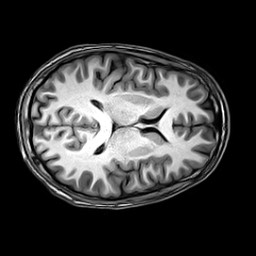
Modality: T1w
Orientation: axial
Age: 24
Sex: male